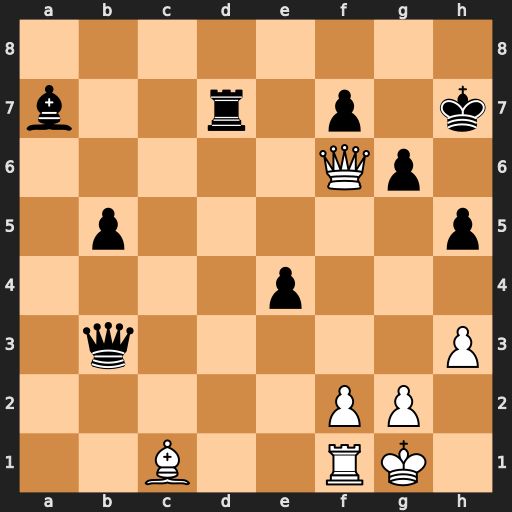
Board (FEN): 8/b2r1p1k/5Qp1/1p5p/4p3/1q5P/5PP1/2B2RK1
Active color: w
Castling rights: -
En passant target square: -
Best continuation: Bb2 Qxb2 Qxb2